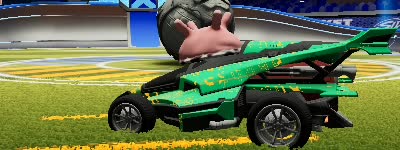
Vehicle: aftershock